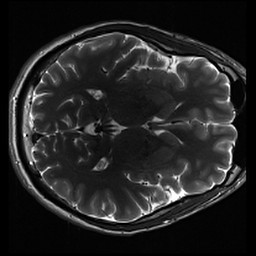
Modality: inplaneT2
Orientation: axial